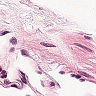
Metastatic tissue present: no